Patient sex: M
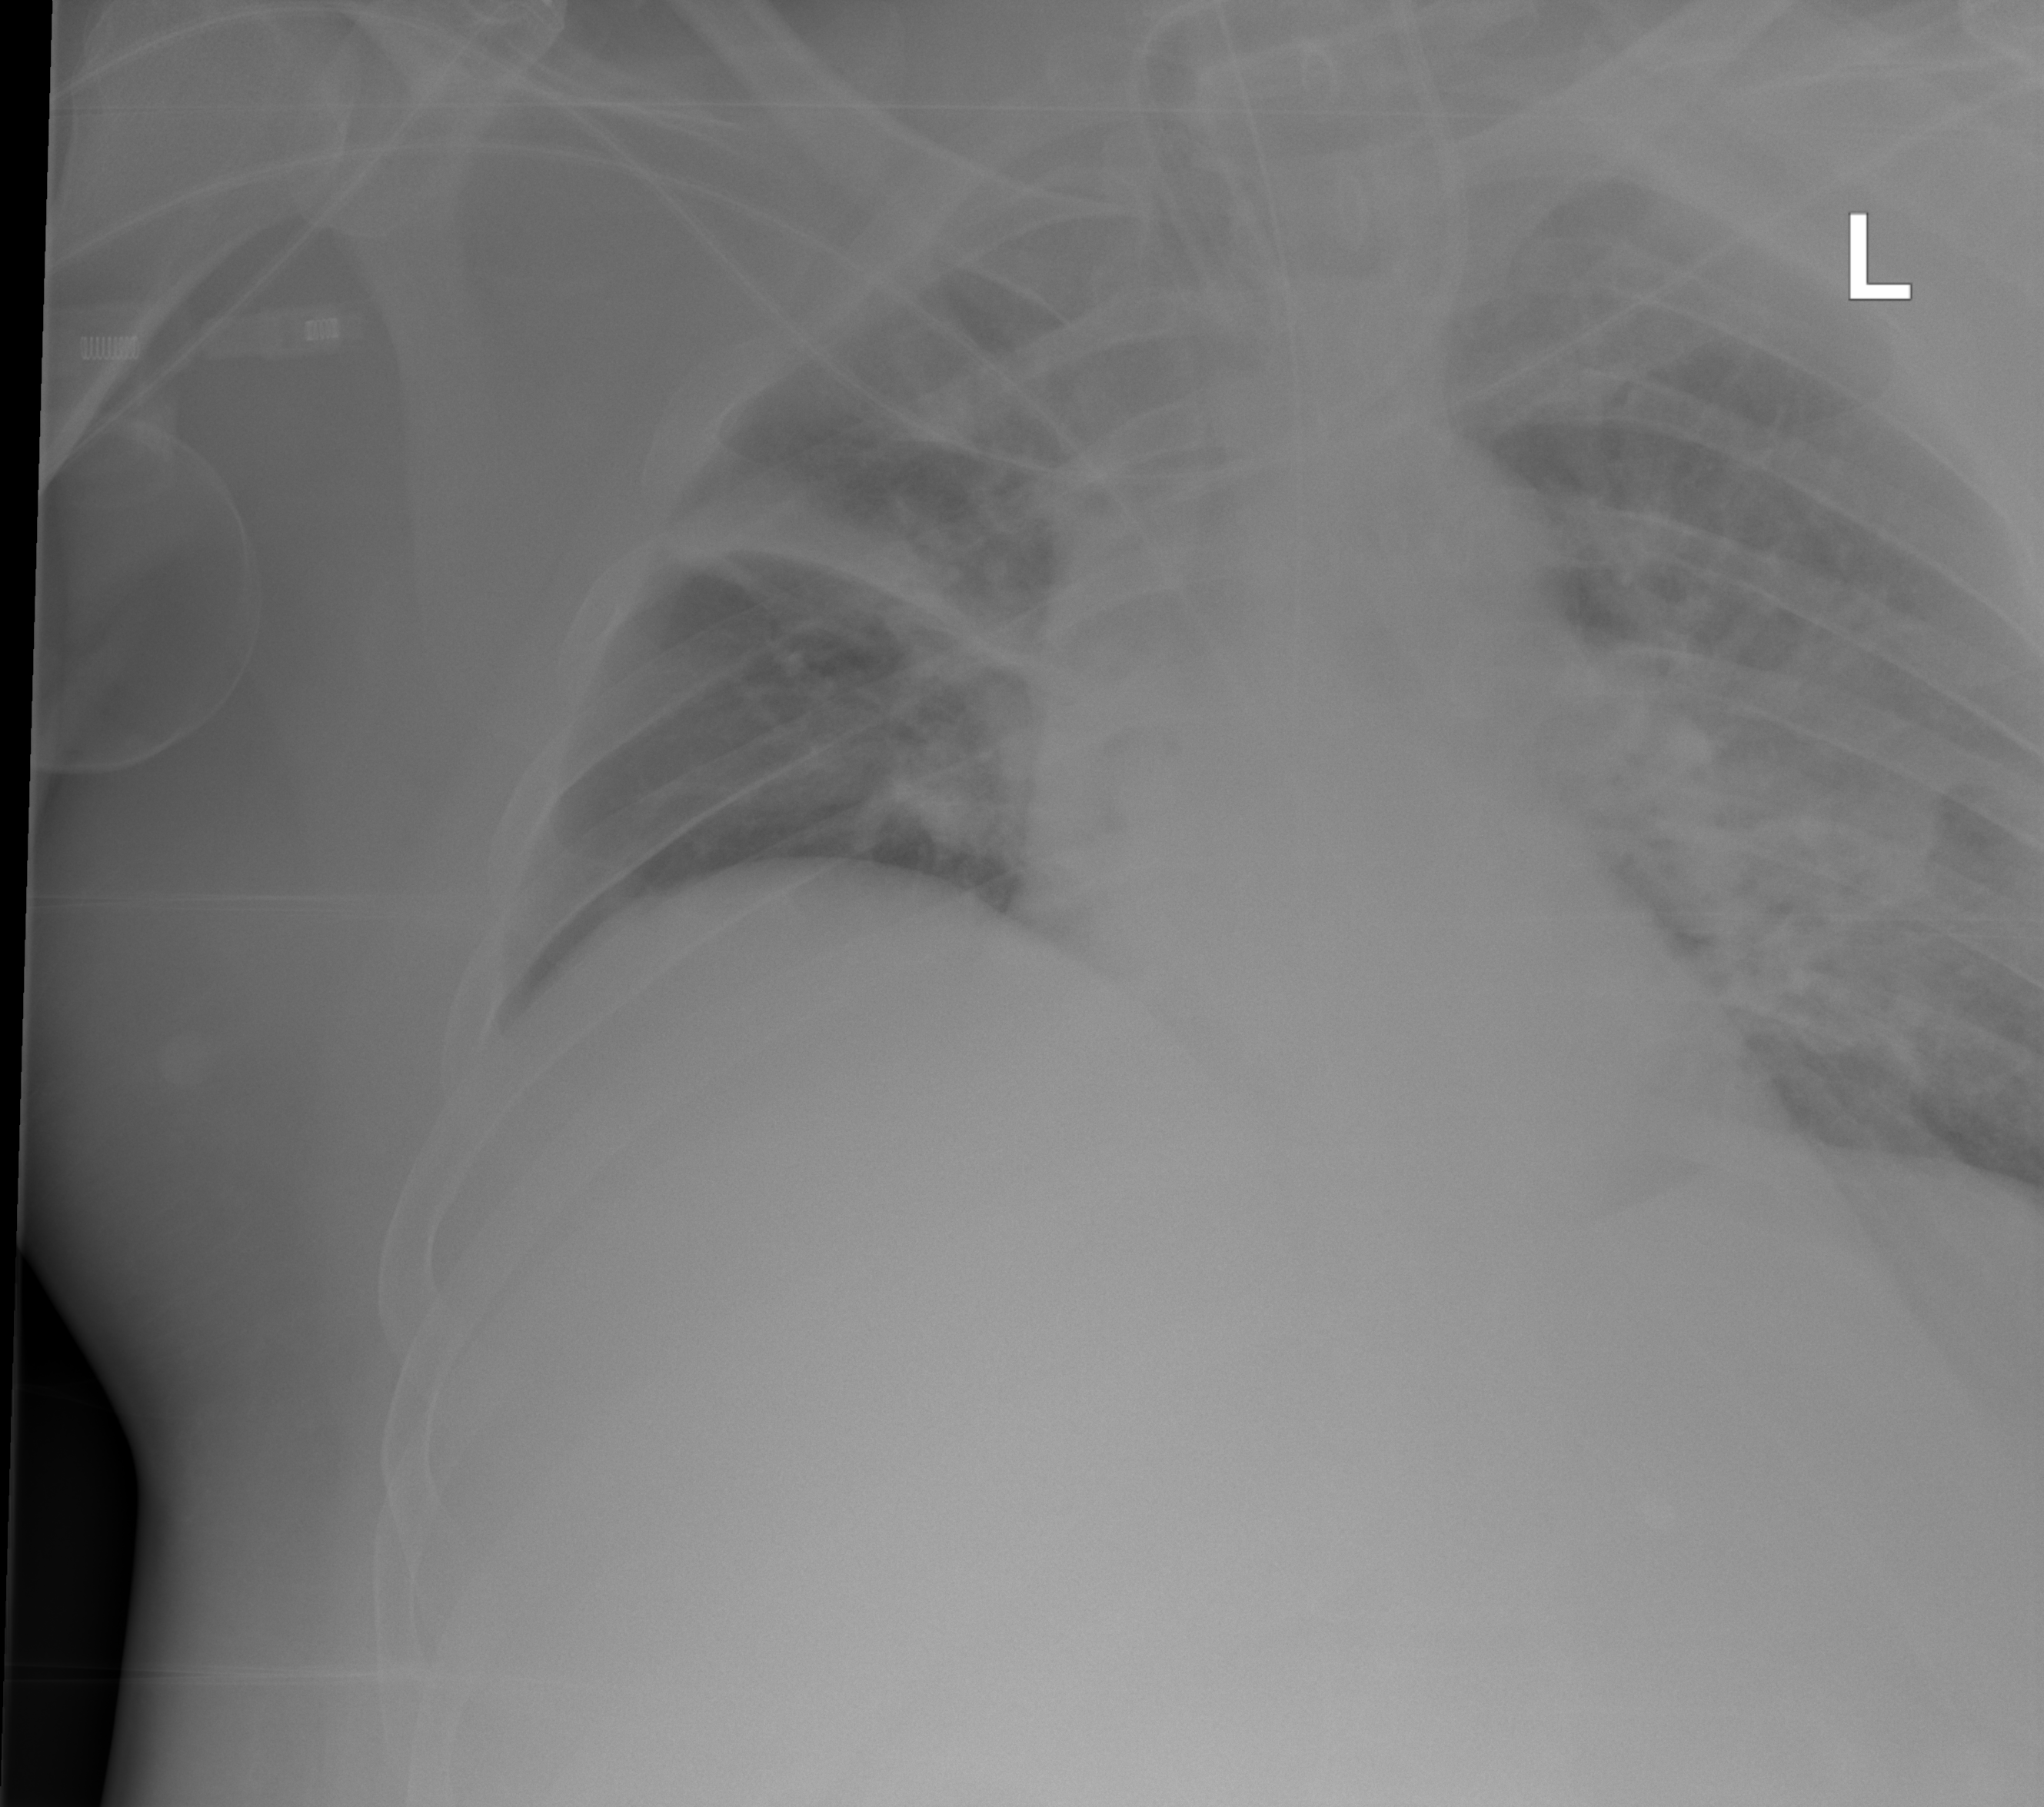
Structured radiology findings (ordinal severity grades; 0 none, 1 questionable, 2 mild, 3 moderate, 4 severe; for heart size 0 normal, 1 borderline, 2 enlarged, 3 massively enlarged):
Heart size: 1
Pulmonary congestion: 2
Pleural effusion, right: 2
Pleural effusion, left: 0
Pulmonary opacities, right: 2
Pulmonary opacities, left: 2
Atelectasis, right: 2
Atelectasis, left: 2